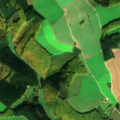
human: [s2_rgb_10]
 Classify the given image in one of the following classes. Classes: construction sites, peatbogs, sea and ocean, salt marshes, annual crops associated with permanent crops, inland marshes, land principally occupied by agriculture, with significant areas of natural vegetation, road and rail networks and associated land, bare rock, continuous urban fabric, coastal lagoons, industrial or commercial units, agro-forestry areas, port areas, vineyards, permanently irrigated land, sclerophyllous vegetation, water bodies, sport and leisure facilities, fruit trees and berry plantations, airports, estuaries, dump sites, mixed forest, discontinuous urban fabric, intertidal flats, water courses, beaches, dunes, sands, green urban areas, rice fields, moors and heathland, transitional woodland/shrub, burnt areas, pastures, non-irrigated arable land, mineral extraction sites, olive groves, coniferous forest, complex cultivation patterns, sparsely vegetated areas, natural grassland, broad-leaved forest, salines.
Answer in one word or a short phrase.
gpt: non-irrigated arable land, pastures, broad-leaved forest, coniferous forest, mixed forest